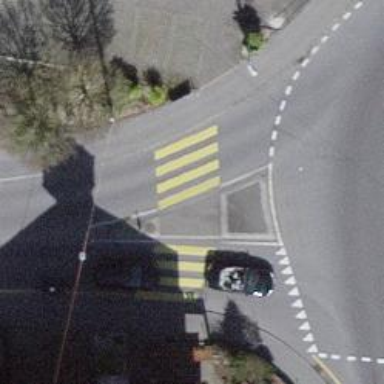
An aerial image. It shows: Kerb barrier.